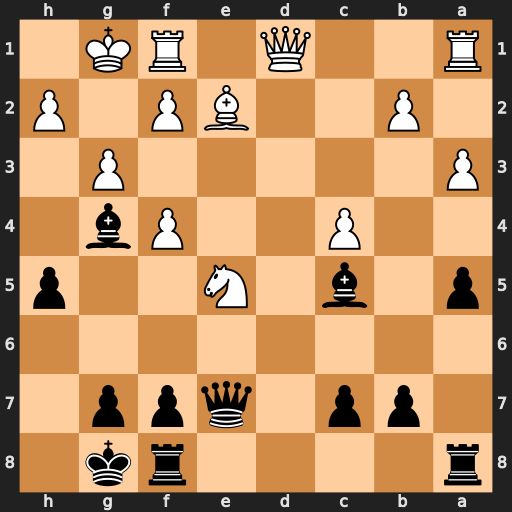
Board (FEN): r4rk1/1pp1qpp1/8/p1b1N2p/2P2Pb1/P5P1/1P2BP1P/R2Q1RK1
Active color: b
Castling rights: -
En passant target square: -
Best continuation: Bxe2 Qxe2 f6 Qxh5 fxe5